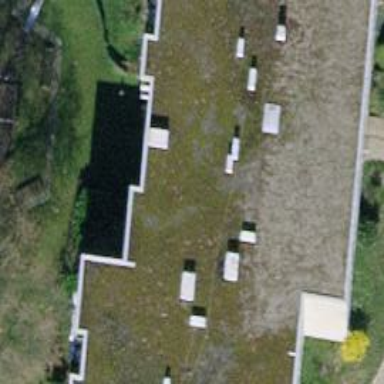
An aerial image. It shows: Flat roofed apartment building.